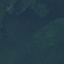
Label: Forest